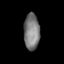
Tissue: skin
Cell type: Epithelial cells
Senescence score: 0.936
Nuclear area (px): 561
Mean DAPI intensity: 122.811